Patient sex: M
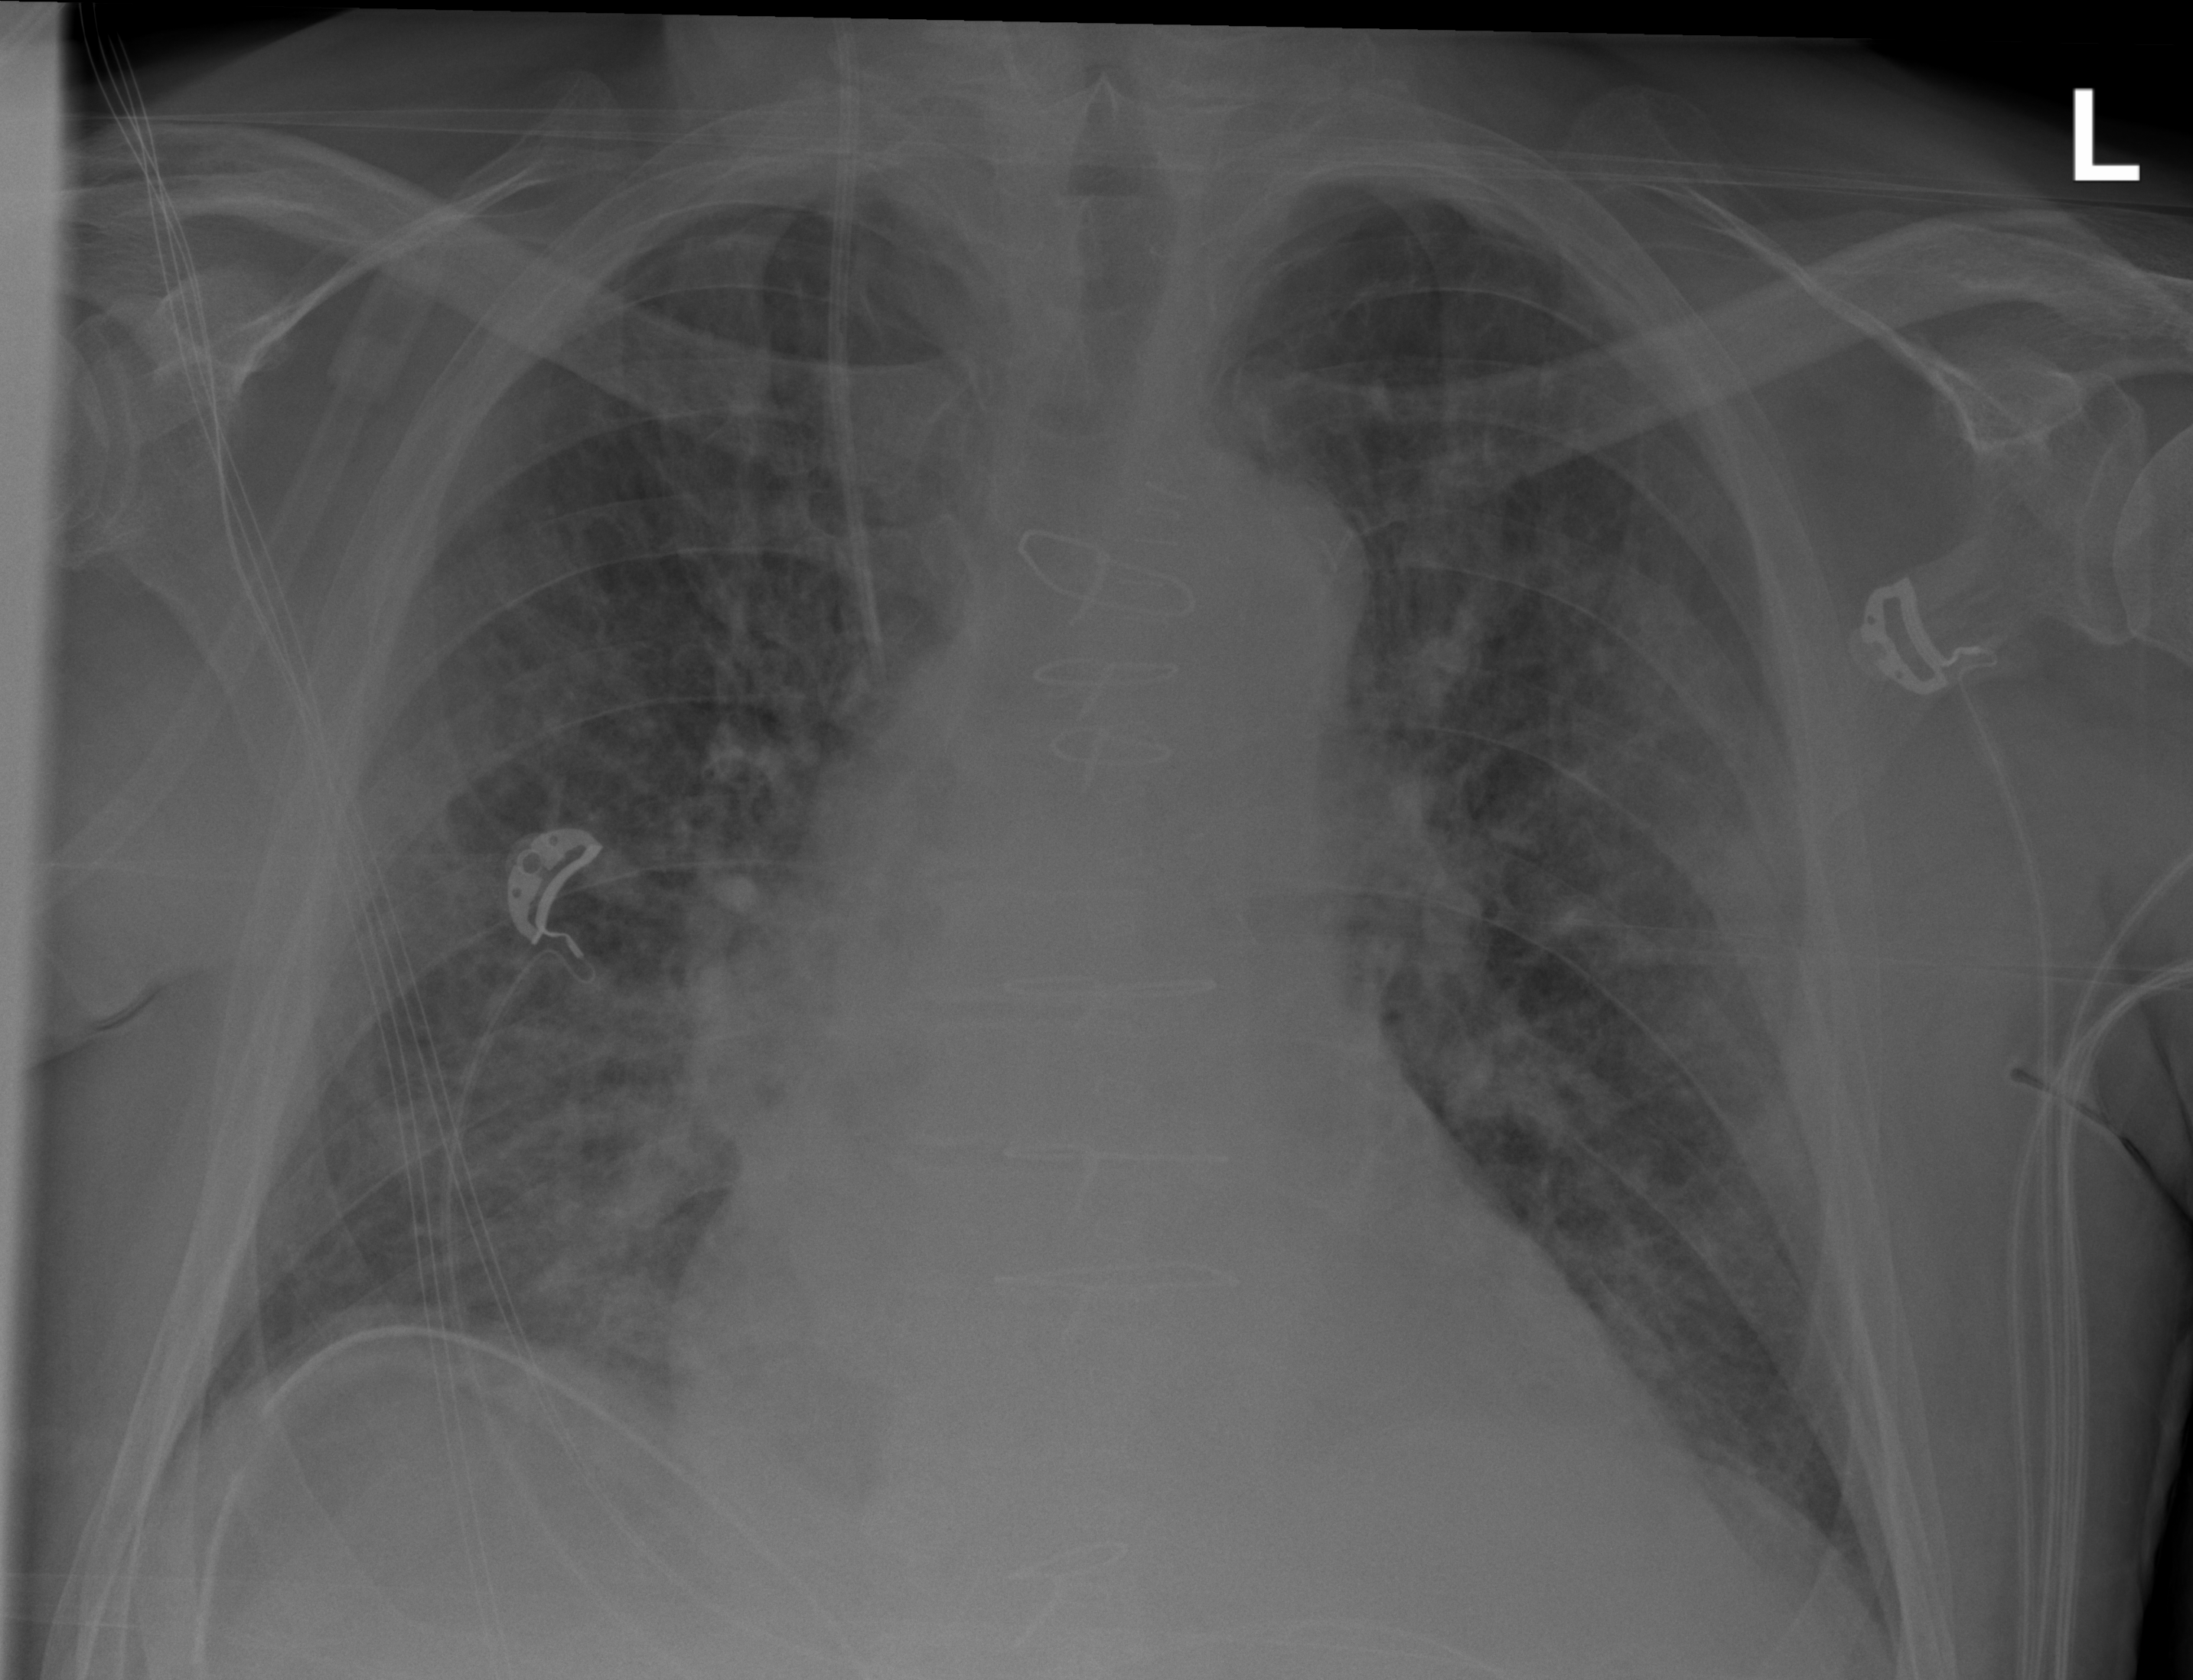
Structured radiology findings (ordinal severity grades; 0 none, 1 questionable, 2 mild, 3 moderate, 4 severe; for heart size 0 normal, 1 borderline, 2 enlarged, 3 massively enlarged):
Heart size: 1
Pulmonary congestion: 2
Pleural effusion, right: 0
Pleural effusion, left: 0
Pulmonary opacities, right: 3
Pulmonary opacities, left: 2
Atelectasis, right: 2
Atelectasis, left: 2